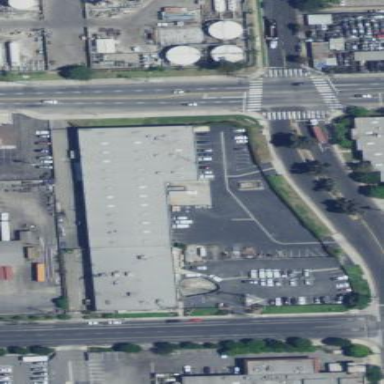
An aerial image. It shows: Warehouse building.